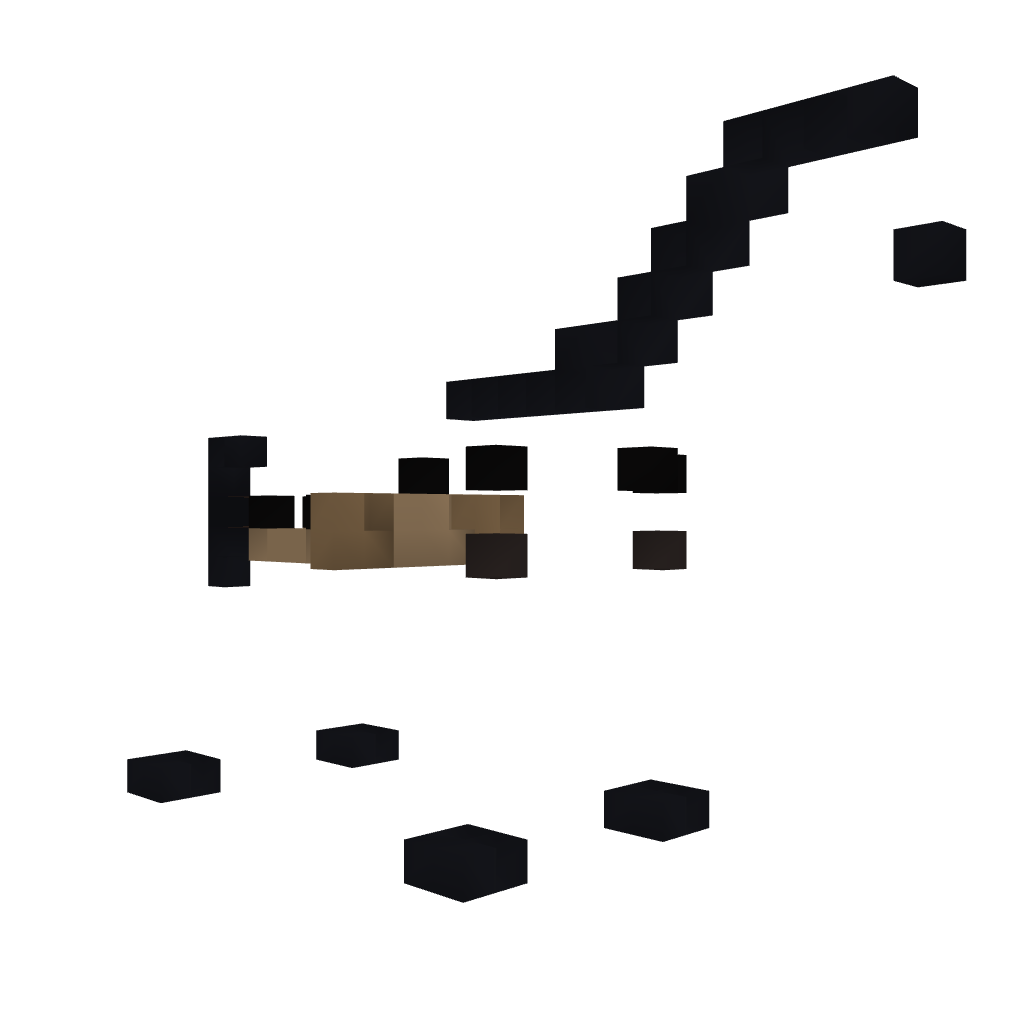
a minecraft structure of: Trojan Horse Stable